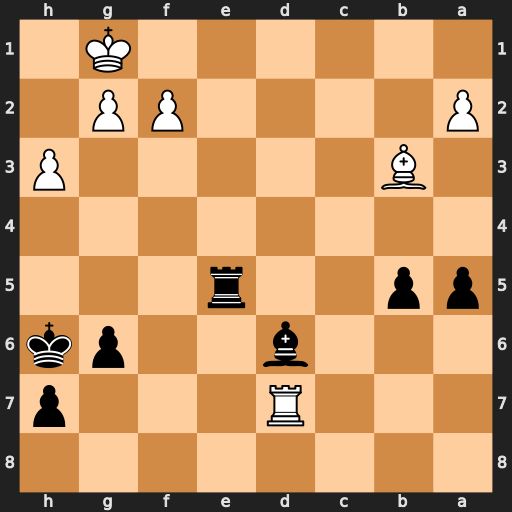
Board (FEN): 8/3R3p/3b2pk/pp2r3/8/1B5P/P4PP1/6K1
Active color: b
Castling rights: -
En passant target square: -
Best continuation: Re1#